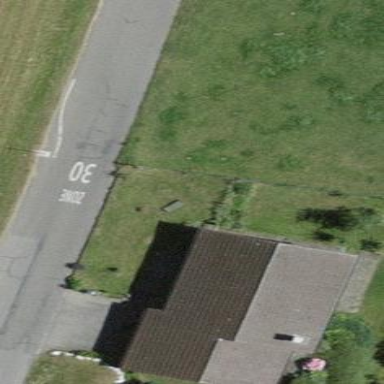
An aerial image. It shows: Simple house.